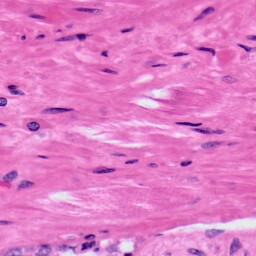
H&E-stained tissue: Prostate